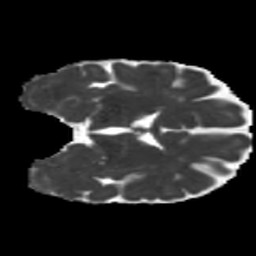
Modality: MD
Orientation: coronal
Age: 39
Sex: female
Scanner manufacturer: siemens
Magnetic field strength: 3 T
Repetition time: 5.25 s
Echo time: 0.08 s